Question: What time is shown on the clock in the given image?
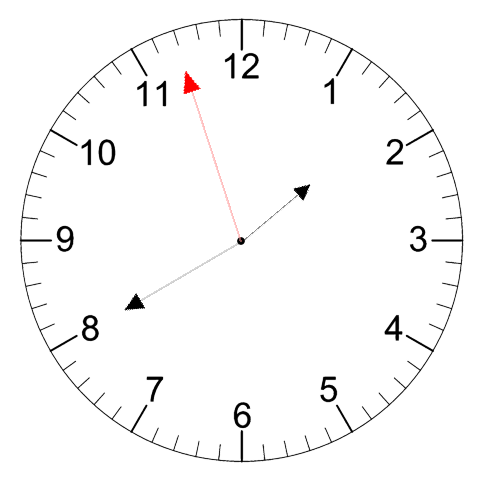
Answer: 01:39:57